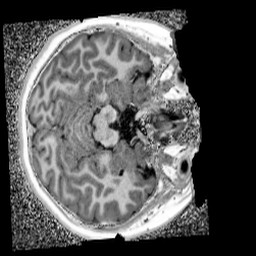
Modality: UNIT1_denoised
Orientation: axial
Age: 11
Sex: female
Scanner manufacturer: siemens
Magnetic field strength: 3 T
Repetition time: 4 s
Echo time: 0.00299 s